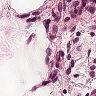
Metastatic tissue present: no